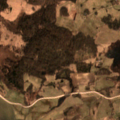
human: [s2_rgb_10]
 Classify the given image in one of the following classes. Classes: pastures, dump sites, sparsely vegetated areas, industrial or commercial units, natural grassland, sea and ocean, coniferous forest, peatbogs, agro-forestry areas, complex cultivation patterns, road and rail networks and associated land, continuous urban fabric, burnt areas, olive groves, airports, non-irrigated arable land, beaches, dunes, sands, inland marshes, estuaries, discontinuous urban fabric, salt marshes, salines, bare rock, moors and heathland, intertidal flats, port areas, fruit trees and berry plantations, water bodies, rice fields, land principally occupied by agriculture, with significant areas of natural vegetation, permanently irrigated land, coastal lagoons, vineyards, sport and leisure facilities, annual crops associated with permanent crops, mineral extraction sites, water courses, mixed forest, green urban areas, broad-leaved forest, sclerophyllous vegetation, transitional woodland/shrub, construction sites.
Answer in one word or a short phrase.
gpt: pastures, complex cultivation patterns, land principally occupied by agriculture, with significant areas of natural vegetation, broad-leaved forest